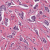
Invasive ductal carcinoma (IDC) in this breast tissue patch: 1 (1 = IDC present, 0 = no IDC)